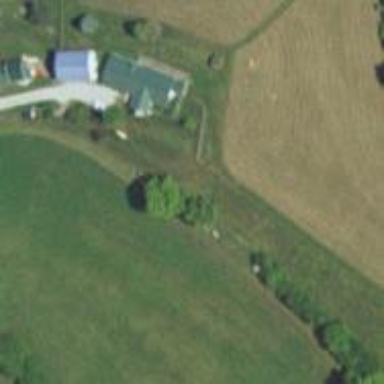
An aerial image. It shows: Farmyard area.